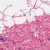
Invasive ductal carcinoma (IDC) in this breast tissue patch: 0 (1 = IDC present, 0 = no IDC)